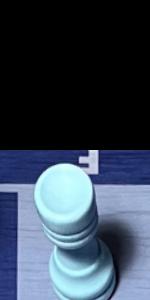
Label: Rook_White